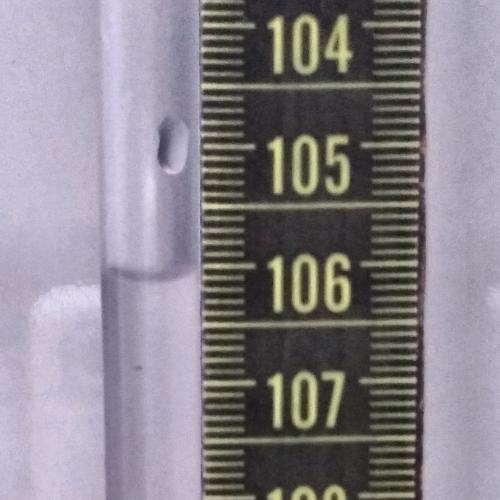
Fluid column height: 106.1 cm